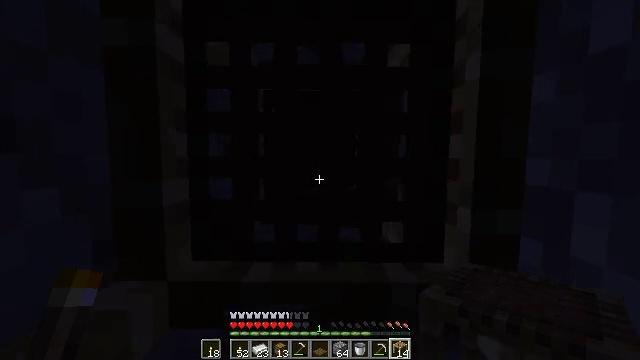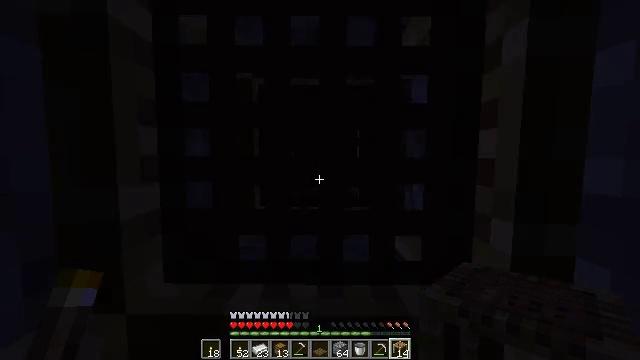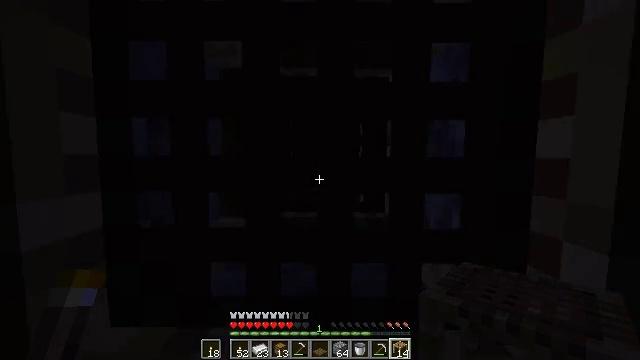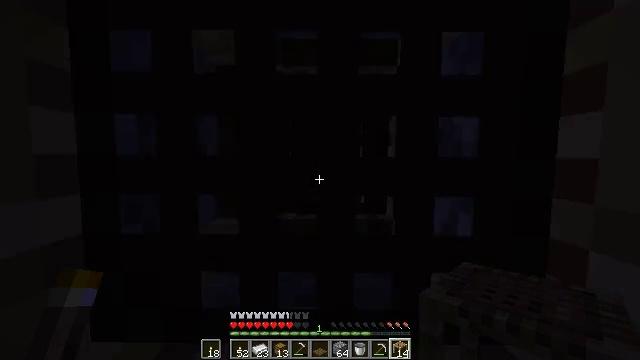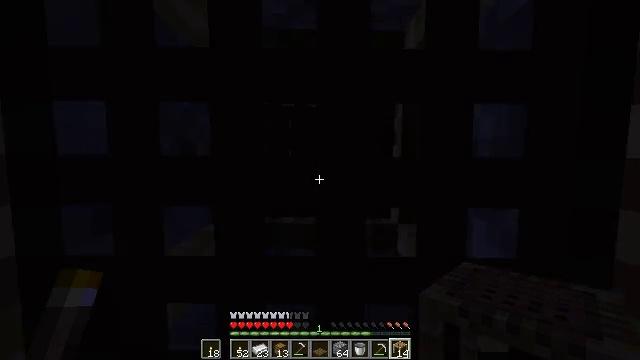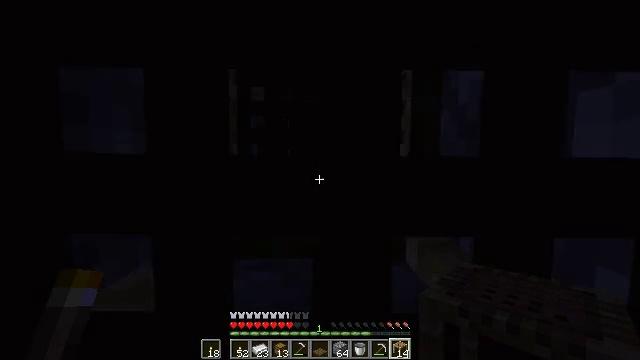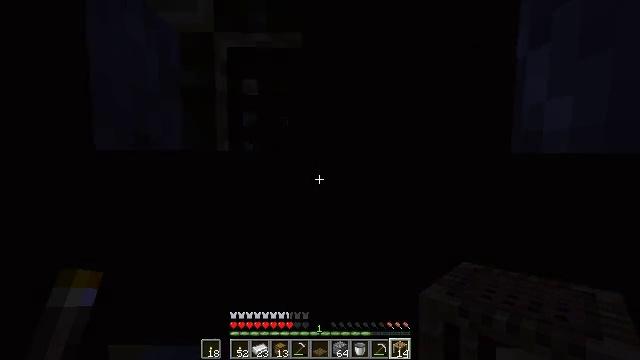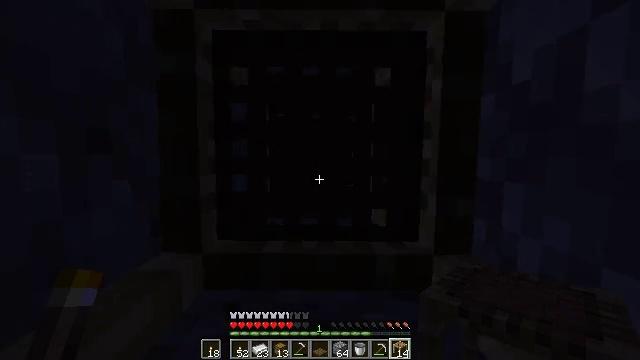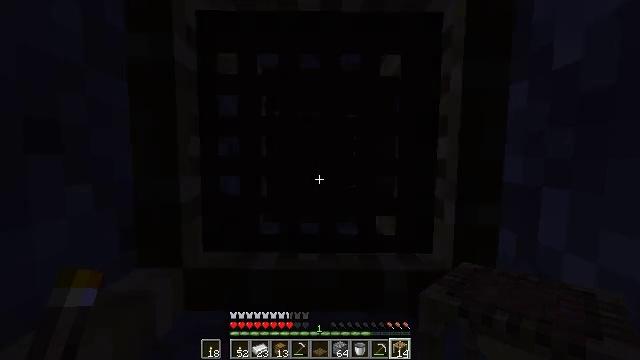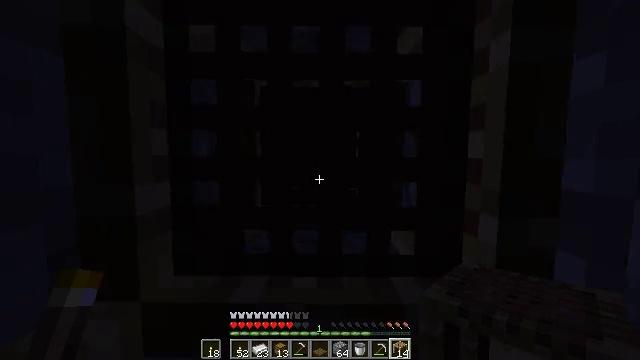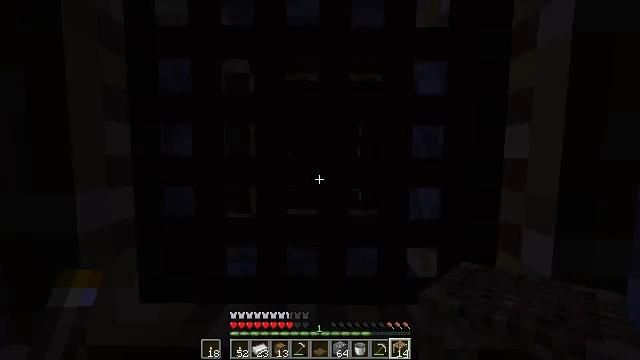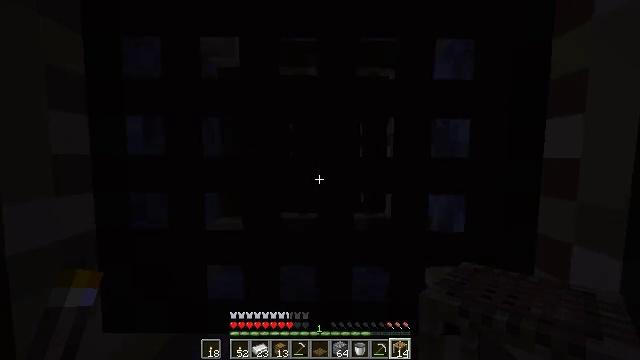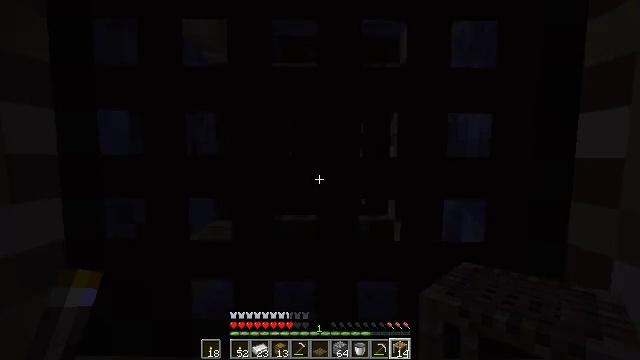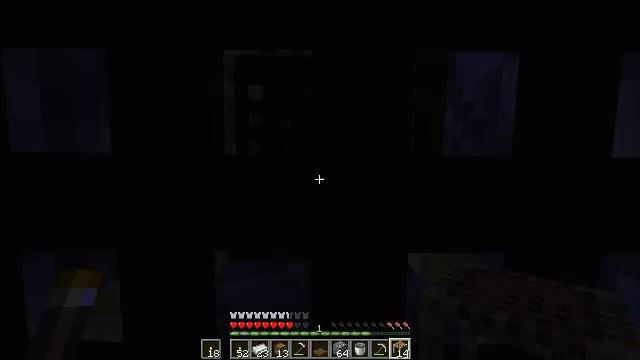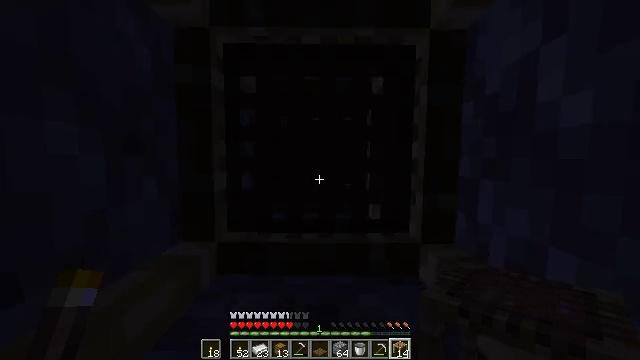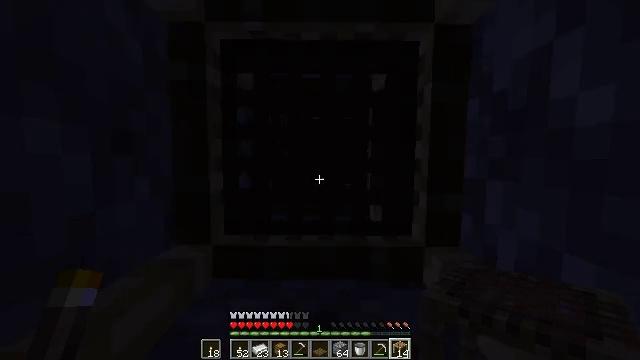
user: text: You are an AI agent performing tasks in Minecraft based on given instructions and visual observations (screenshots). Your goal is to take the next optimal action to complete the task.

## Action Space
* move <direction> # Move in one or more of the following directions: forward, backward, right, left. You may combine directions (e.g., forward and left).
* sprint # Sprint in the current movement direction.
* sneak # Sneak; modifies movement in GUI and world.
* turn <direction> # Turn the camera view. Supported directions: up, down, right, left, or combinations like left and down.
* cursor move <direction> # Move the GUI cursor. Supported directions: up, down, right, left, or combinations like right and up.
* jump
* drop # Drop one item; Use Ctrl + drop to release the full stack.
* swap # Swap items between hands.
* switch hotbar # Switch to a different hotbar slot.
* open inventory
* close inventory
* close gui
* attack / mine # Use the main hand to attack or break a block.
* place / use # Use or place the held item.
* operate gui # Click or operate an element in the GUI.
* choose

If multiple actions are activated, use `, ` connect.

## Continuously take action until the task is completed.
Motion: motion action
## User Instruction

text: Retrieve scaffolding from a build site.
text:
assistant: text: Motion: jump
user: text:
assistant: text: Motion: jump
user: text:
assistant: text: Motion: jump
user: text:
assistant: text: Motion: jump
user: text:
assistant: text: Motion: jump
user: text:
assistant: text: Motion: jump
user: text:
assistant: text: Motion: jump
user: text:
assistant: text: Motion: jump
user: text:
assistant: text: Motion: jump
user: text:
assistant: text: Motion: jump
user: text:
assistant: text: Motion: jump
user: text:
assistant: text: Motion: jump
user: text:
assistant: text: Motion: jump
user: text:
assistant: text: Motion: jump
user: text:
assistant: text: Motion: jump
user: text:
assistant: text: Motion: jump
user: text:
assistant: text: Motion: jump
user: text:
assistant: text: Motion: jump
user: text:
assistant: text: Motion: jump
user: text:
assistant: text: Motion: jump
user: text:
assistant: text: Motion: jump
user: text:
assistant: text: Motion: jump
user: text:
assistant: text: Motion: jump
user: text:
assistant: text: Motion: jump
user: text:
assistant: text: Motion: jump
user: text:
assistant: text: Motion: jump
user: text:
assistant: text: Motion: jump
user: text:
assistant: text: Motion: jump
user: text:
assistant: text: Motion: jump
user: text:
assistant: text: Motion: jump